Field crop: maize
Growth stage: 2
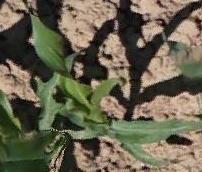
Species: maize